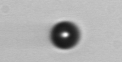
Label: bead